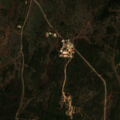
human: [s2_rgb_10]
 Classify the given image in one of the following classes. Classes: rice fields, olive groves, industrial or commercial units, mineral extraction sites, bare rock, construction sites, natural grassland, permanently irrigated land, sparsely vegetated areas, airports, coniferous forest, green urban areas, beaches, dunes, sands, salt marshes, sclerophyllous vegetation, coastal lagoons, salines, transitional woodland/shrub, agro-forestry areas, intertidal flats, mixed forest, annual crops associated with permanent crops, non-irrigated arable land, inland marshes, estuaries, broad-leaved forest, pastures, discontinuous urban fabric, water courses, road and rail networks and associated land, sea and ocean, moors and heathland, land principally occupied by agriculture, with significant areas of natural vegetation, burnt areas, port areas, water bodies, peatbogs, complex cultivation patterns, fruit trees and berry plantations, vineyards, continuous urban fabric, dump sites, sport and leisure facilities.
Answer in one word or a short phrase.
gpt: land principally occupied by agriculture, with significant areas of natural vegetation, natural grassland, sclerophyllous vegetation